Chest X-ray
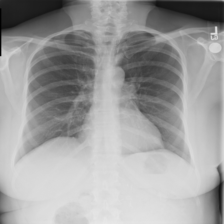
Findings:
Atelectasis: negative
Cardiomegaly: negative
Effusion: negative
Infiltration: negative
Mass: negative
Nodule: positive
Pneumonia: negative
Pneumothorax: negative
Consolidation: negative
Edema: negative
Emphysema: negative
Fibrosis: negative
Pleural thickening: negative
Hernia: negative